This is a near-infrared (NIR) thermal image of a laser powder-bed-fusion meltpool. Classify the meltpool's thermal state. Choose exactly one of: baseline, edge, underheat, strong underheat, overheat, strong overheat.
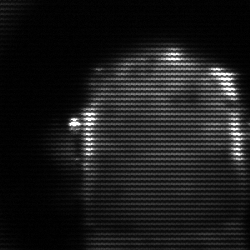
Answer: baseline